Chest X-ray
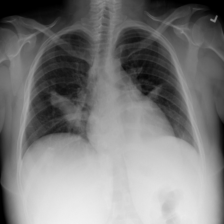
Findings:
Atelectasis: negative
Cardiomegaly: negative
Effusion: negative
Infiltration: positive
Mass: negative
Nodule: negative
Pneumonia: negative
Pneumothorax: negative
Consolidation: negative
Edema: negative
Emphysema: negative
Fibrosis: negative
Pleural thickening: negative
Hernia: negative